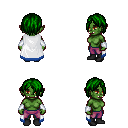
a pixel art fantasy rpg character, female body template, orc, green skin, white trimmed cape, magenta pants, green bangs hairstyle, white cloth bracers, black shoes, four views (front, back, left, right), 2x2 character sprite sheet, small pixel art, hard edges, no anti-aliasing